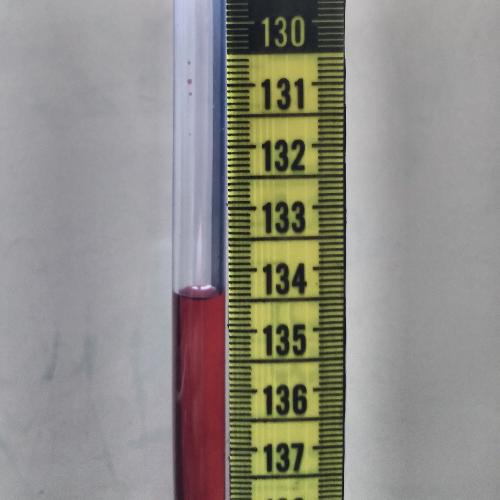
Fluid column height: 134.5 cm